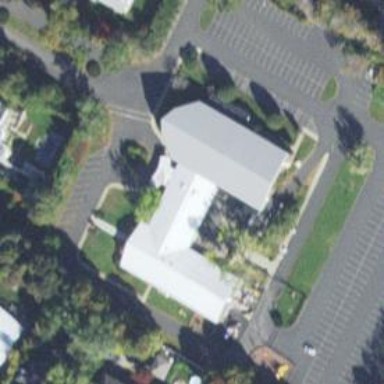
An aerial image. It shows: Building serving as place of worship.